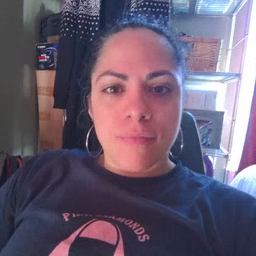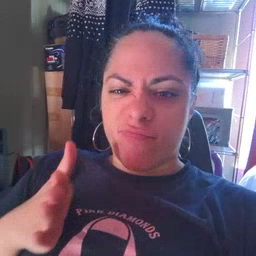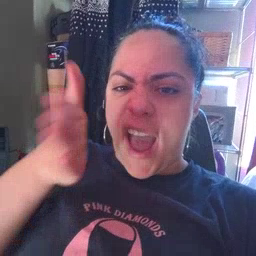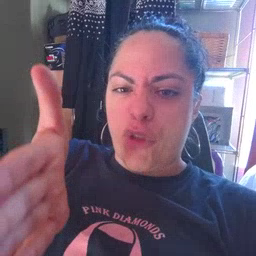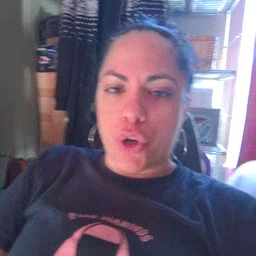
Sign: after